Question: I feel like I am not writing this correctly and this is my first layout in this nature.
I have a site that has several backgrounds that go across the whole screen. The inner containers are 960 pixels and then centered.
The only problem is every section with a different background needs its own outer and inner div.
<URL>

Foo
'''
<section class="hero">
<div class="hero-container">
Hero content
</div>
</section>
<section class="popular">
<div class="popular-container">
Header content
</div>
</section>
<div class="main">
<div class="main-container">
Main content
</div>
</div>
<footer>
<div class="footer-container">
Footer content
</div>
</footer>
'''
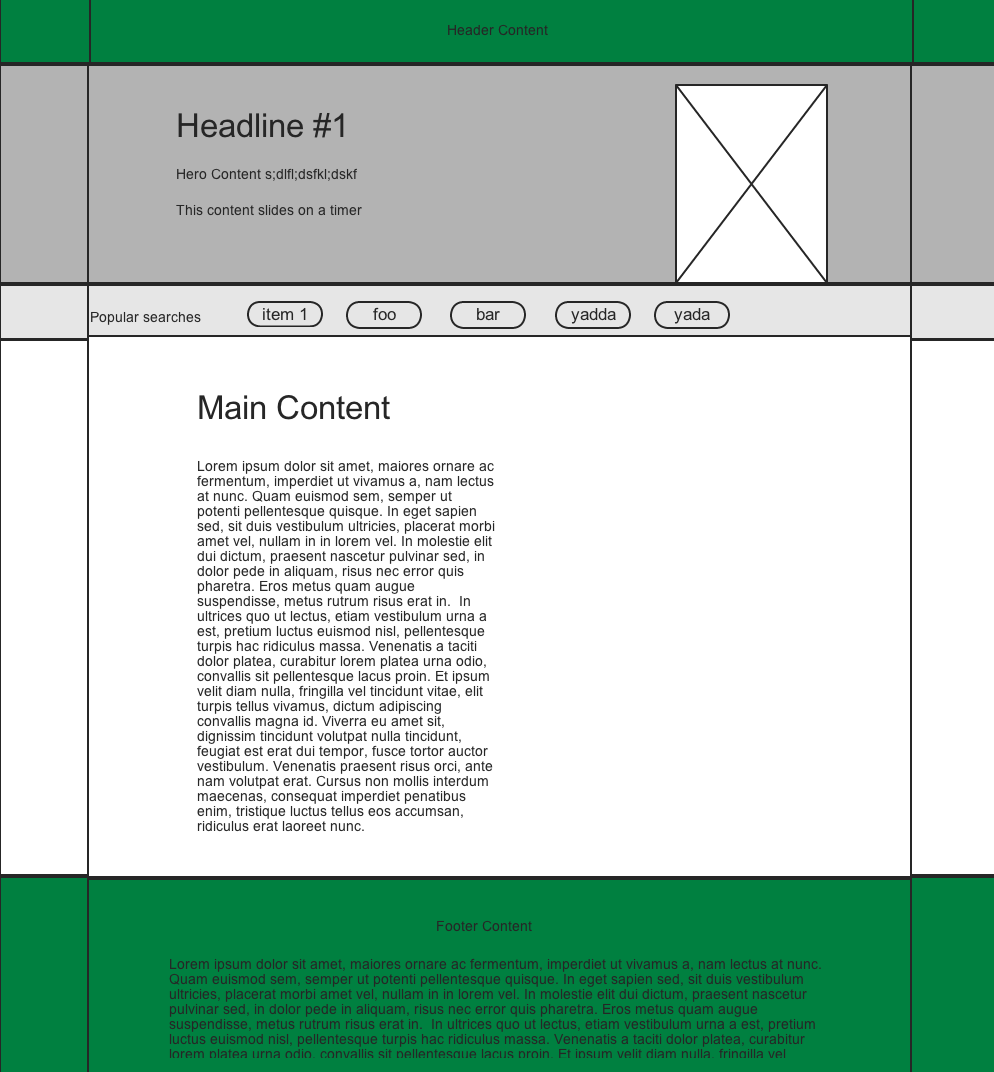
Answer: So far the code looks ok. It's too simple to go wrong. Only thing for now i would change is the 5 classes
'''
.header-container,
.hero-container,
.popular-container,
.main-container,
.footer-container
'''
merge into one class 'inner-section-container' and apply this class to the corresponding elemnts instead, as you do for all this classes the same thing.